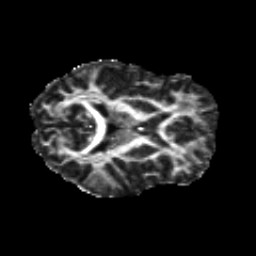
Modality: FA
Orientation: axial
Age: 34
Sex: male
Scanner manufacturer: siemens
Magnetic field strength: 3 T
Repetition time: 8.8 s
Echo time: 0.085 s